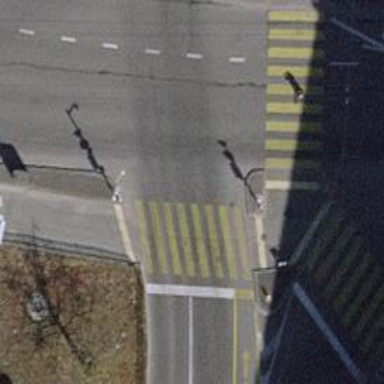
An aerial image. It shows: Secondary road with asphalt surface and dedicated cycle lane.